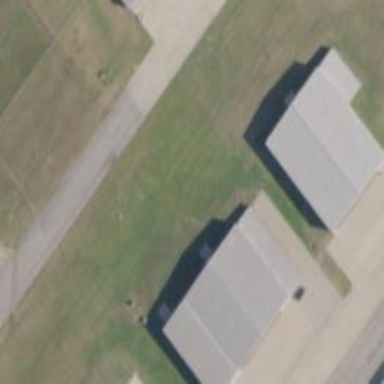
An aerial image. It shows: Hangar building located at airport.